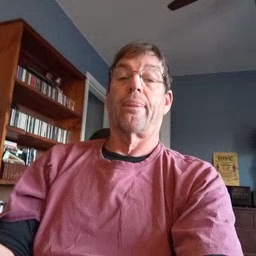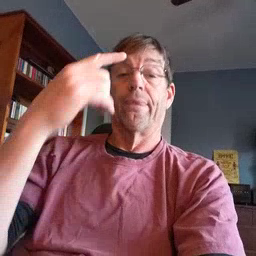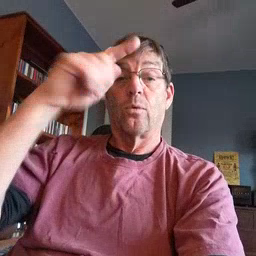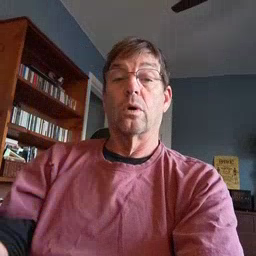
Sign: for